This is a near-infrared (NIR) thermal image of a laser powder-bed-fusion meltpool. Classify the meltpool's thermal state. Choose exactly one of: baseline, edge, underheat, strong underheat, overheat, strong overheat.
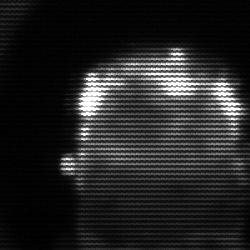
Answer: baseline